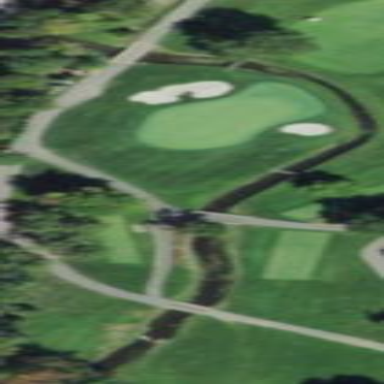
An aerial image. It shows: Water hazard on golf course. The hazard is natural water feature.